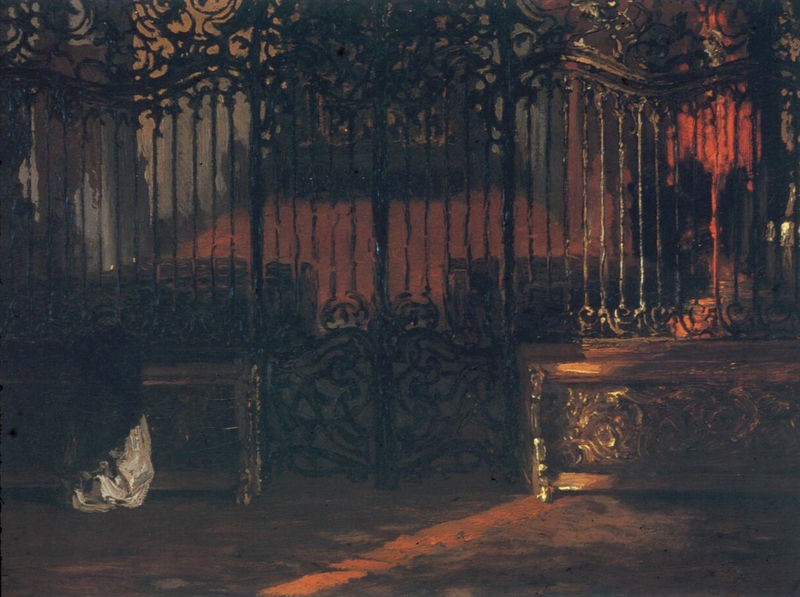
Titel: Kircheninneres mit betender Frau vor dem Gitter eine Barockkapelle
Künstler: Adolph Menzel
Standort: München
Institution: Neue Pinakothek
Schlagwörter: dunkel, gemälde, gott, kopf, schatten, umhang, weiß, bäume, gelb, ocker, abend, ausschnitt, blumen, braun, frau, grau, holz, kleid, licht, raum, rücken, schmuck, schwarz, tür, zimmer, rot, tuch, weg, zaun, beige, ornament, teppich, barock, mensch, trauer, bild, innenraum, öl, sonnenaufgang, brüstung, gitter, kirche, sonne, sträucher, boden, dunkelheit, figur, gold, interieur, person, seide, traurig, garten, ranken, stab, mauer, farbe, hof, bank, detail, ornamente, verzierung, menzel, tor, eingang, eisen, schmiedeeisen, zugang, stangen, dom, weinen, knien, strahl, beten, gebet, altar, bänke, kathedrale, portal, lettner, schnörkel, schranke, pforte, stäbe, teufel, kniend, betende, kapelle, betend, trauern, stahl, geschmiedet, absperrung, schmiedeeisern, eisengitter, gebetsbank, beichtstuhl, abgesperrt, öl auf leinwand, schmiedeisen, btende, gebetbank, götti, ornamenal, schmiedeisengitter, esien